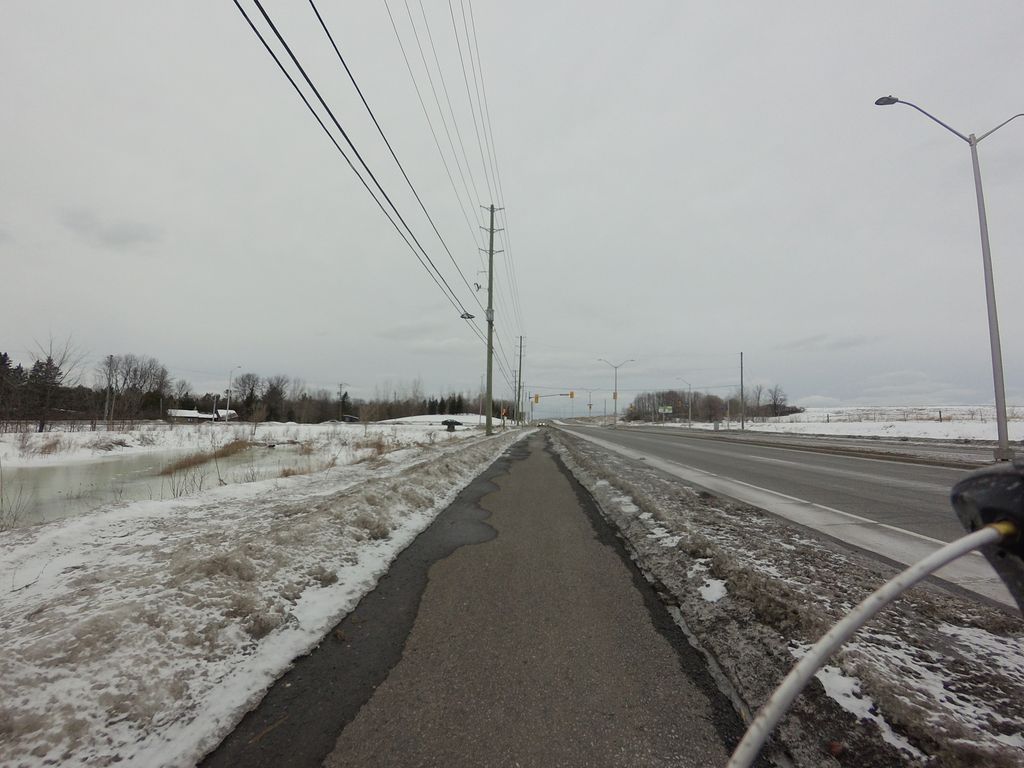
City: ottawa-gatineau